Question: I am using django and sqlite to create a simple shop. I have a model with nullable foreign key. But when i want to add an item using admin it stops me in the foreign key field. Please help, because i don't understand why it doesn't work:
'''
class Item(models.Model):
id_order = models.ForeignKey(Order, null = True, default = None)
name = models.CharField(max_length = 100)
type_item = models.CharField(max_length = 50)
other = models.CharField(max_length = 200)
color = models.CharField(max_length = 100)
cost = models.IntegerField(default = 0)
is_available_now = models.BooleanField(default = False)
available_count = models.IntegerField(default = 0)
photo = models.ImageField(upload_to = "images/")
'''

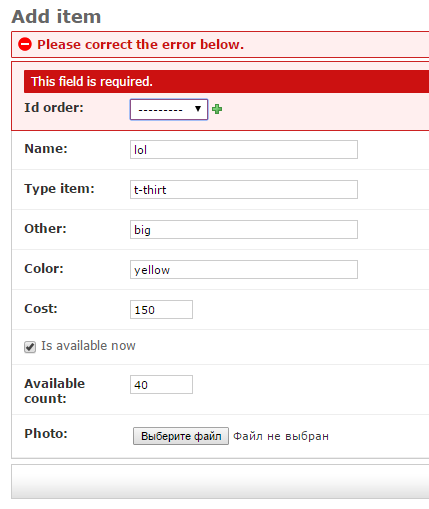
Answer: You miss 'blank=True' in foreign key field. 'null' is just to database: <URL>